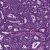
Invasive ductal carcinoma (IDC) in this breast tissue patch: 0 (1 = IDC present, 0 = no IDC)